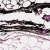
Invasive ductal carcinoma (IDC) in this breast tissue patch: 0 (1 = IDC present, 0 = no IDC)